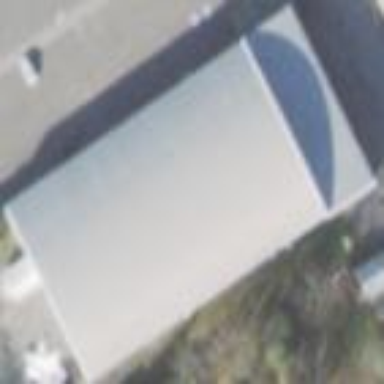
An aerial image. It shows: Sports centre building.